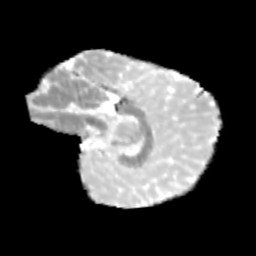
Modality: MD
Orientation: sagittal
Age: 9
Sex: female
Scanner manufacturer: siemens
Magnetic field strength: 3 T
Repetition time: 3.8 s
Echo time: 0.07 s